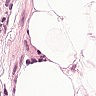
Metastatic tissue present: no